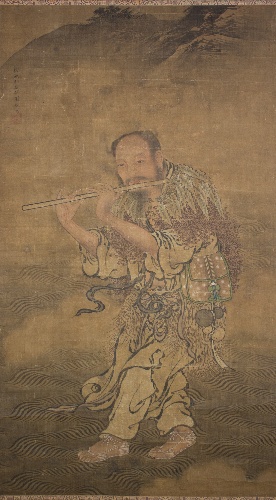
Title: 明   劉俊   韓湘子圖   軸|The Daoist Immortal Han Xiangzi
Artist: Liu Jun
Artist bio: Chinese, active ca. 1475–ca. 1505
Date: undated, late 15th–early 16th century
Object type: Hanging scroll
Classification: Paintings
Medium: Framed hanging scroll; ink and color on silk
Culture: China
Period: Ming dynasty (1368–1644)
Dimensions: Image: 48 in. × 26 3/4 in. (121.9 × 67.9 cm)
Framed: 62 1/4 × 39 in. (158.1 × 99.1 cm)
Department: Asian Art
Credit line: Purchase, Oscar L. Tang Fund for Asian Art; The Miriam and Ira D. Wallach Foundation, Seymour, and The B. Y. Lam Funds; Brooke Russell Astor Bequest; The Vincent Astor Foundation, several members of The Chairman's Council, The DeBevoise Calello Family Fund, Ernest Erickson Foundation, Barbara and William Karatz, J. J. Lally & Co., Eric Schmidt, Miriam and Ira D. Wallach Foundation, and Charlotte C. Weber Gifts; Gifts of Mrs. Edward Brayton and Robert H. Ellsworth, by exchange; and funds from various donors, 2016
Accession year: 2016
Repository: Metropolitan Museum of Art, New York, NY
Tags: Men|Flutes|Musicians